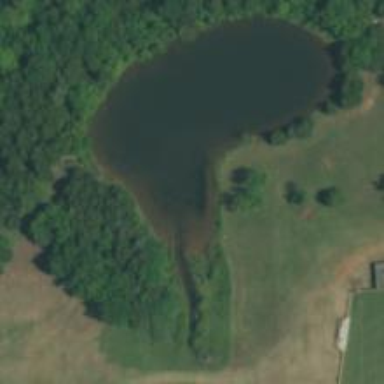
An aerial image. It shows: Disc golf basket.